Question: I am using Bing maps to display a map on my web page which will be plotting geo-location data on it.
I have added some UI controls directly in my HTML as a generic UI control panel (not all are relevant to MapView):
'''
<div id="navbar" class="navbar-collapse collapse">
<a id="reloadMap" title="Refresh map" class="btn btn-primary" href="#"><span class="glyphicon glyphicon-repeat"></span></a>
<a id="legend" title="Display the Map legend" class="btn btn-primary" href="#"><span class="glyphicon glyphicon-tags"></span></a>
<a id="listView" title="See Engineers in a list" class="btn btn-primary" href="#"><span class="glyphicon glyphicon-list-alt"></span></a>
<a id="mapZoomOut" title="Zoom the map out" class="btn btn-primary" href="#"><span class="glyphicon glyphicon-zoom-out"></span></a>
<a id="mapZoomIn" title="Zoom the map in" class="btn btn-primary" href="#"><span class="glyphicon glyphicon-zoom-in"></span></a>
</div>
'''
Which looks like so in my page:

I created a MapView with events that then calls the Map model to Zoom in or out etc.
However the events hash is not working and I checked the console for my log message but nothing.
'''
define([
'jquery',
'underscore',
'backbone',
'models/mapModel',
'common'
], function ($, _, Backbone, Map, Common)
{
'use strict';
var MapLayer = Backbone.View.extend({
el: '', // the element is set in the model when calling Bing maps
// The DOM events specific to an item.
events: {
'click .mapZoomOut': 'mapZoomOut',
'click .mapZoomIn': 'mapZoomin',
'click .reloadMap': 'initialize'
},
model: null,
/**
@name constructor
@method initialise
**/
initialize: function ()
{
this.model = new Map();
},
/**
Tell the Map model to zoom out after pressing zoomout key
@method mapZoomOut
**/
mapZoomOut: function ()
{
console.log("Zoom out");
this.model.zoomOut();
},
/**
Tell the Map model to zoom in after pressing zoomout key
@method mapZoomIn
**/
mapZoomIn: function ()
{
console.log("Zoom in");
this.model.zoomIn();
},
});
return MapLayer;
});
'''
Have I missed something out?
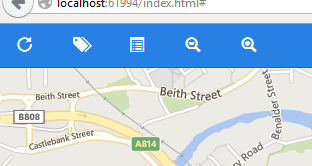
Answer: Two things are missing.
1. el should be '#navbar' bcz whatever you are writing in events, backbone gonna assign handler on el and then events gonna propagate to selectors.
2. Since you have added id inside html as unique parameter so selector inside events should be id based. el: '#navbar'
events: {
'click #mapZoomOut': 'mapZoomOut',
'click #mapZoomIn': 'mapZoomin',
'click #reloadMap': 'initialize'
},